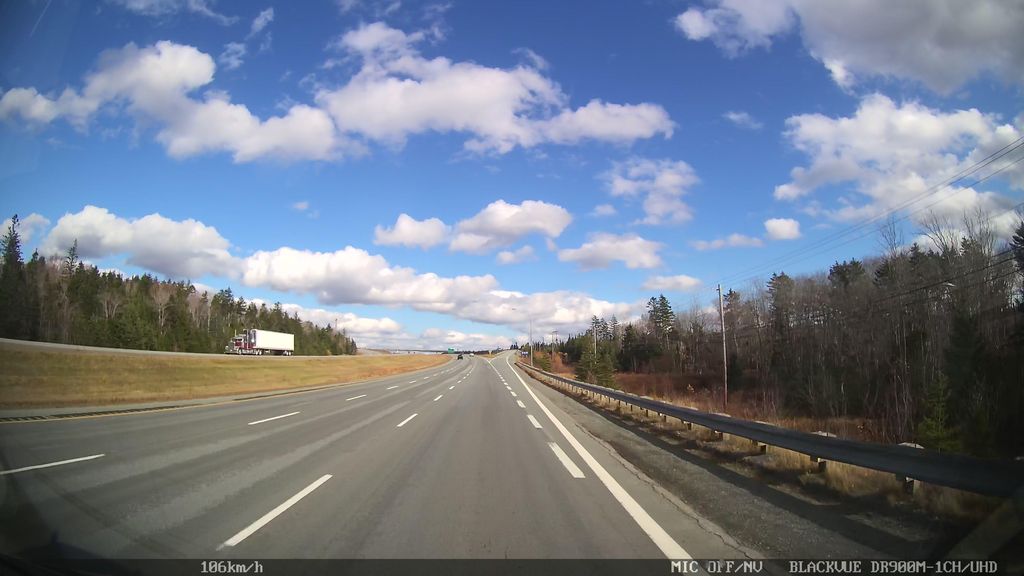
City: halifax